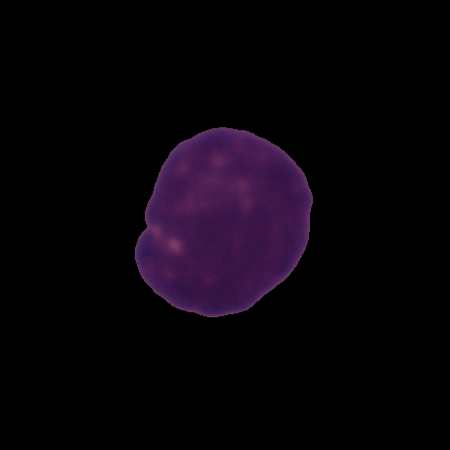
Label: healthy